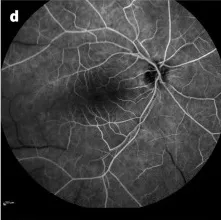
D: 3 minutes 37 seconds after injection, there is still no filling of the midperipheral retinal vessels as seen in the inferior and temporal vessels.
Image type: ophthalmic_imaging (ophthalmic_angiography)